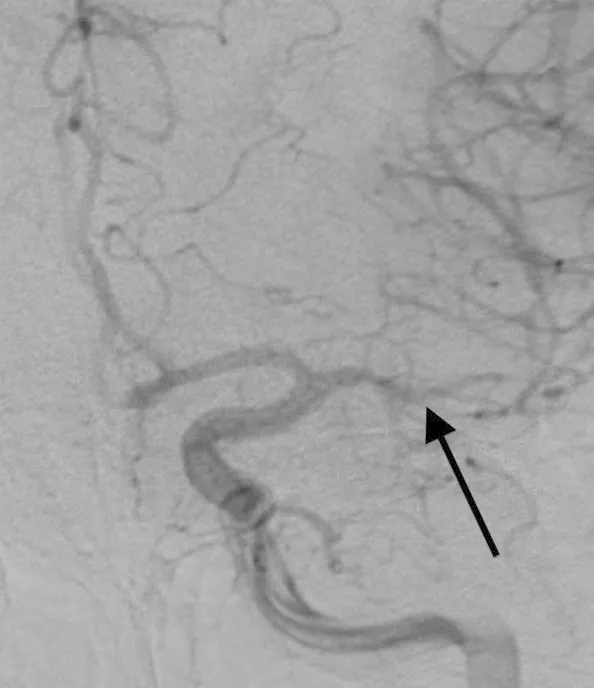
DSA confirming vasospasm in the narrowed M1 and M2 segments (indicated by the arrow) of the left middle cerebral artery.
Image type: radiology (ct)